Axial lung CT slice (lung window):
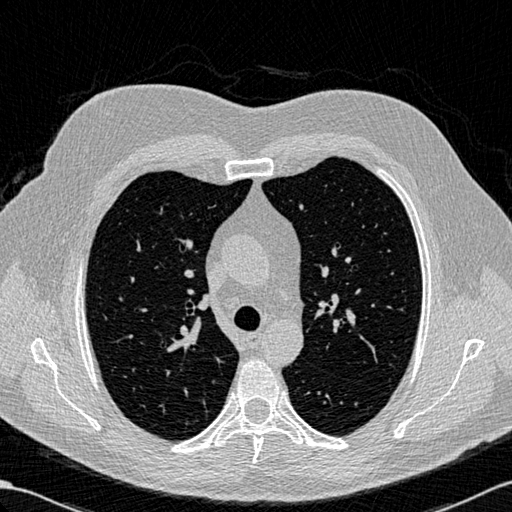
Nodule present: no